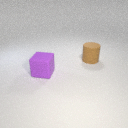
large purple rubber cube to the left of large brown rubber cylinder